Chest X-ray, PA view. Patient: 44 years old, sex F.
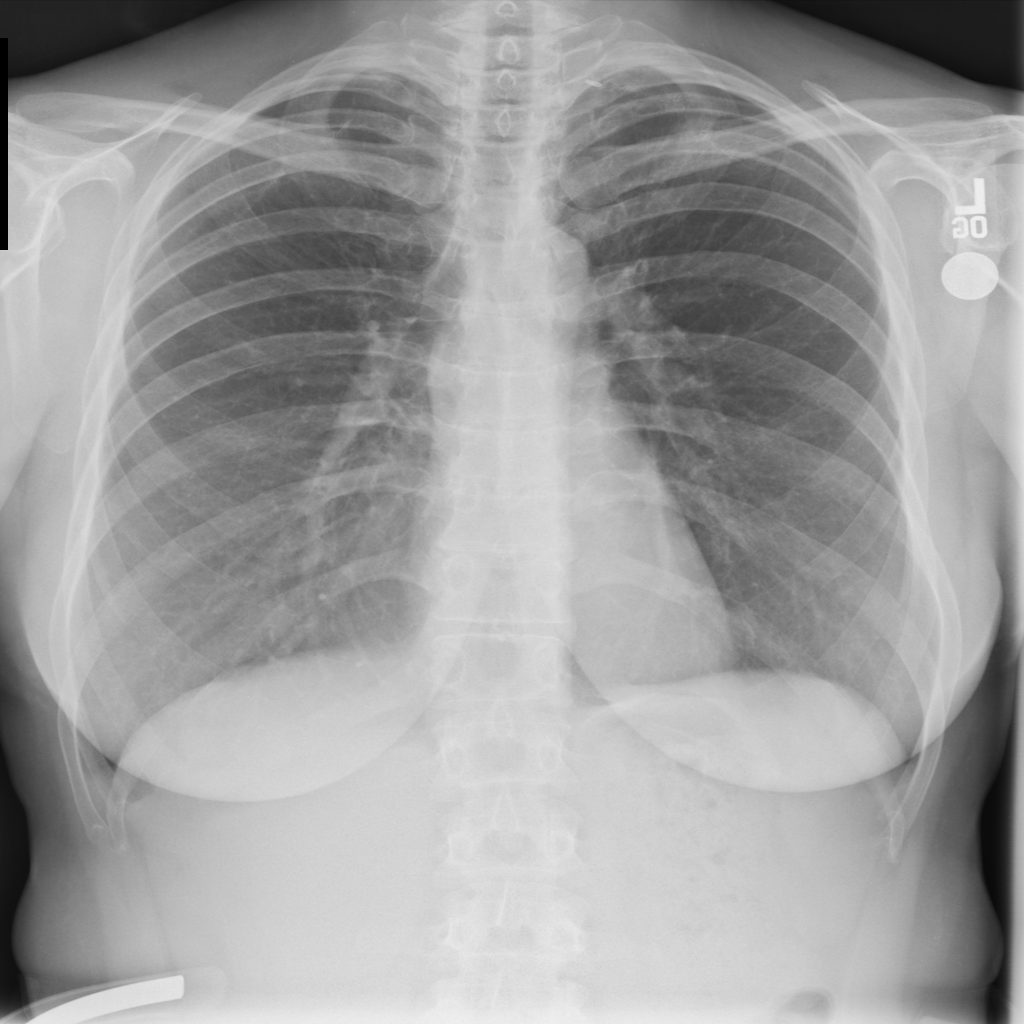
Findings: No Finding